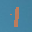
Label: 1